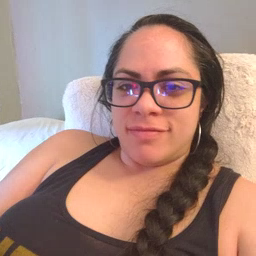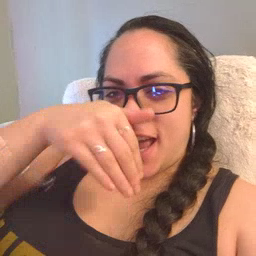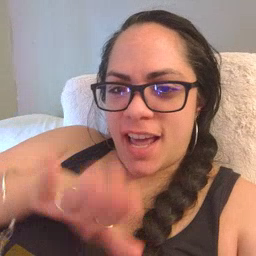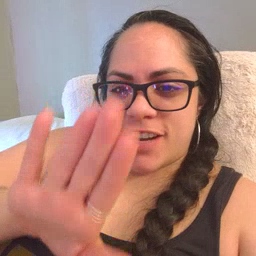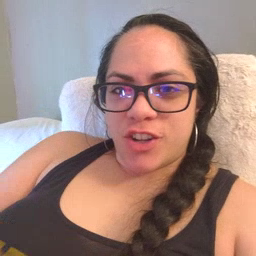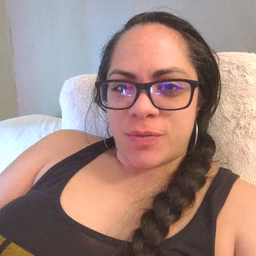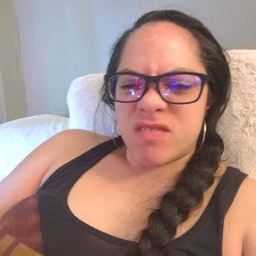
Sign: elephant